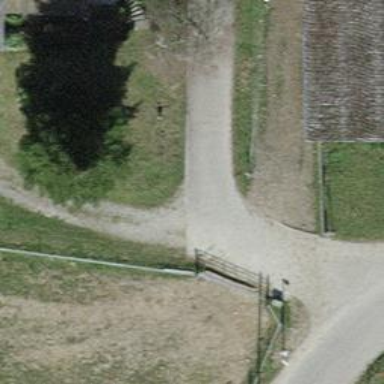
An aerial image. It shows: Agricultural vehicle on residential road.